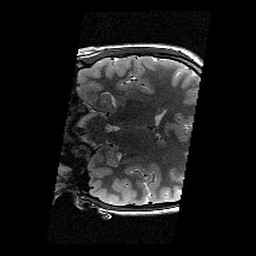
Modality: T2w
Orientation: coronal
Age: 14
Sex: female
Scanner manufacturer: siemens
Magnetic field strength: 3 T
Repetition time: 9.23 s
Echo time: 0.067 s